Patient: sex M, age 78
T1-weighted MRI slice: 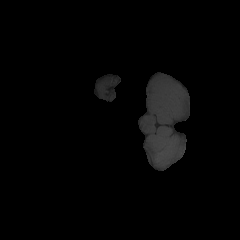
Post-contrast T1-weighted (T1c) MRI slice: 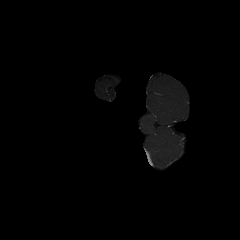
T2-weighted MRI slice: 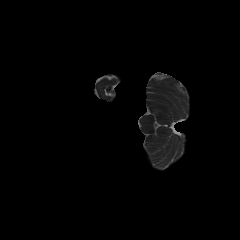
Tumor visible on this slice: no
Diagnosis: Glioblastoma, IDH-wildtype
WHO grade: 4